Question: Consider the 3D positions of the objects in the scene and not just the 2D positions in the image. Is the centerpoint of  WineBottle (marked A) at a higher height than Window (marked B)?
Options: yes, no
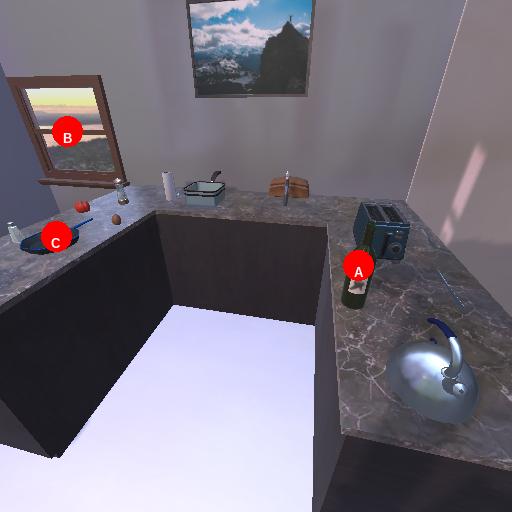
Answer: yes